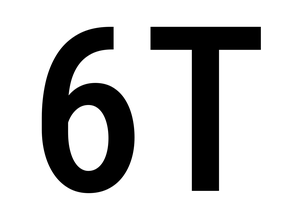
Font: Roboto_Condensed_Medium